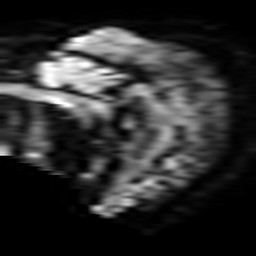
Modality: TRACE
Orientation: sagittal
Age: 76
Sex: male
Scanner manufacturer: philips
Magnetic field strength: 3 T
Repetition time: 3.204 s
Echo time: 0.076 s